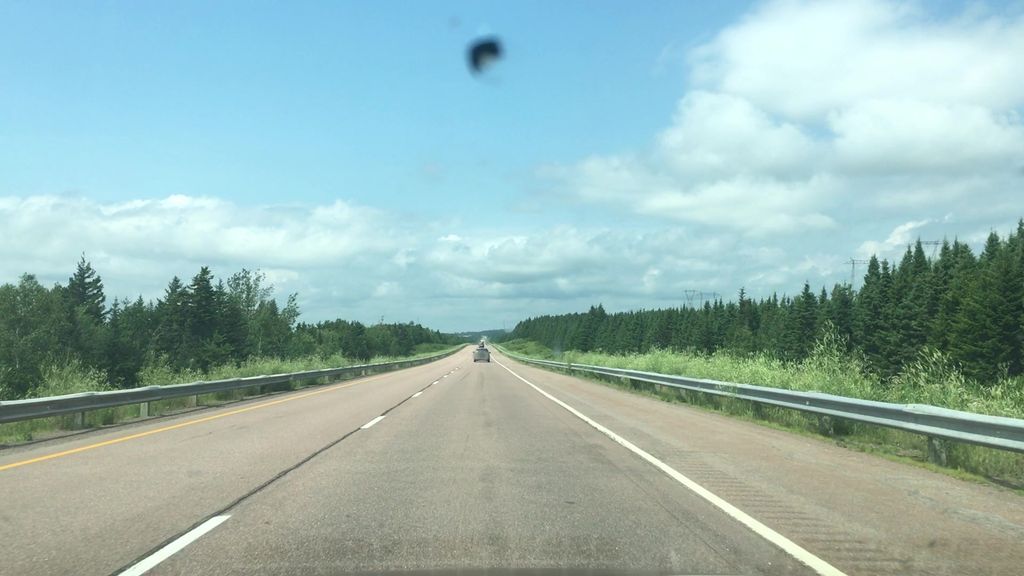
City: charlottetown